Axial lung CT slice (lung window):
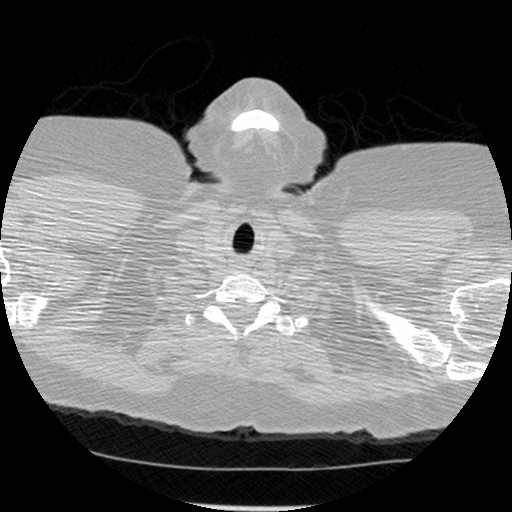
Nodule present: no